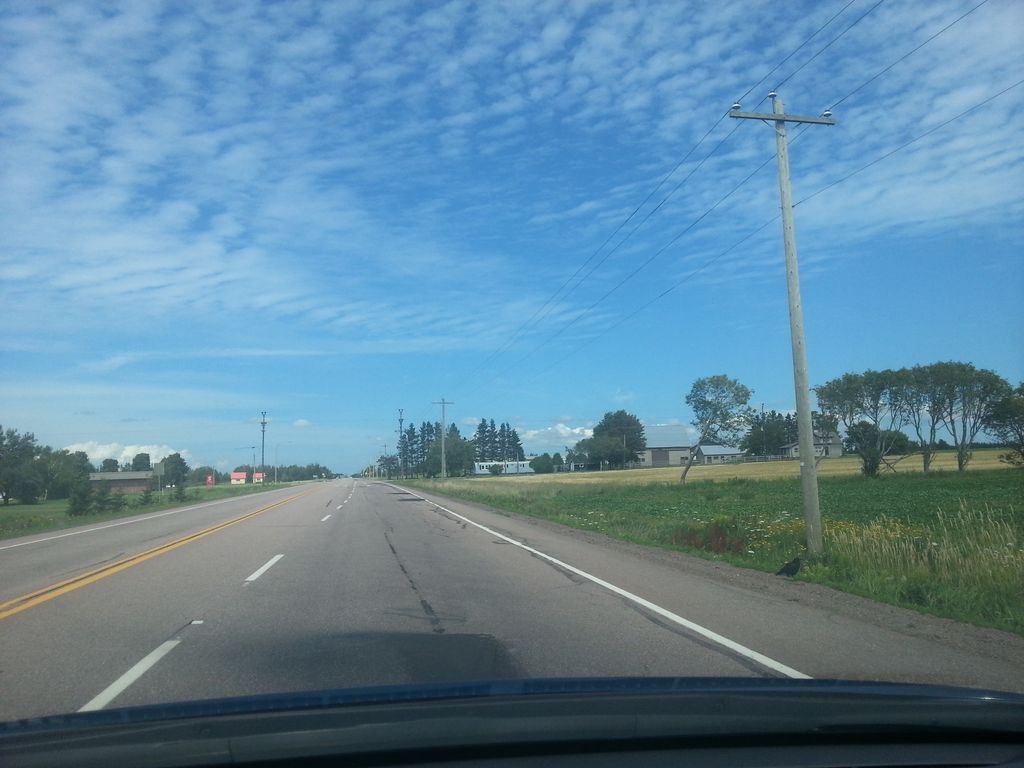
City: charlottetown